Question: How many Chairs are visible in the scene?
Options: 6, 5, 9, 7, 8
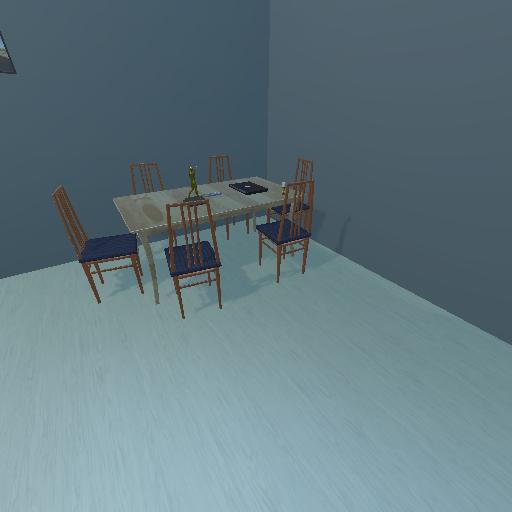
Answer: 6